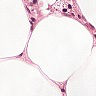
Metastatic tissue present: no